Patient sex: F
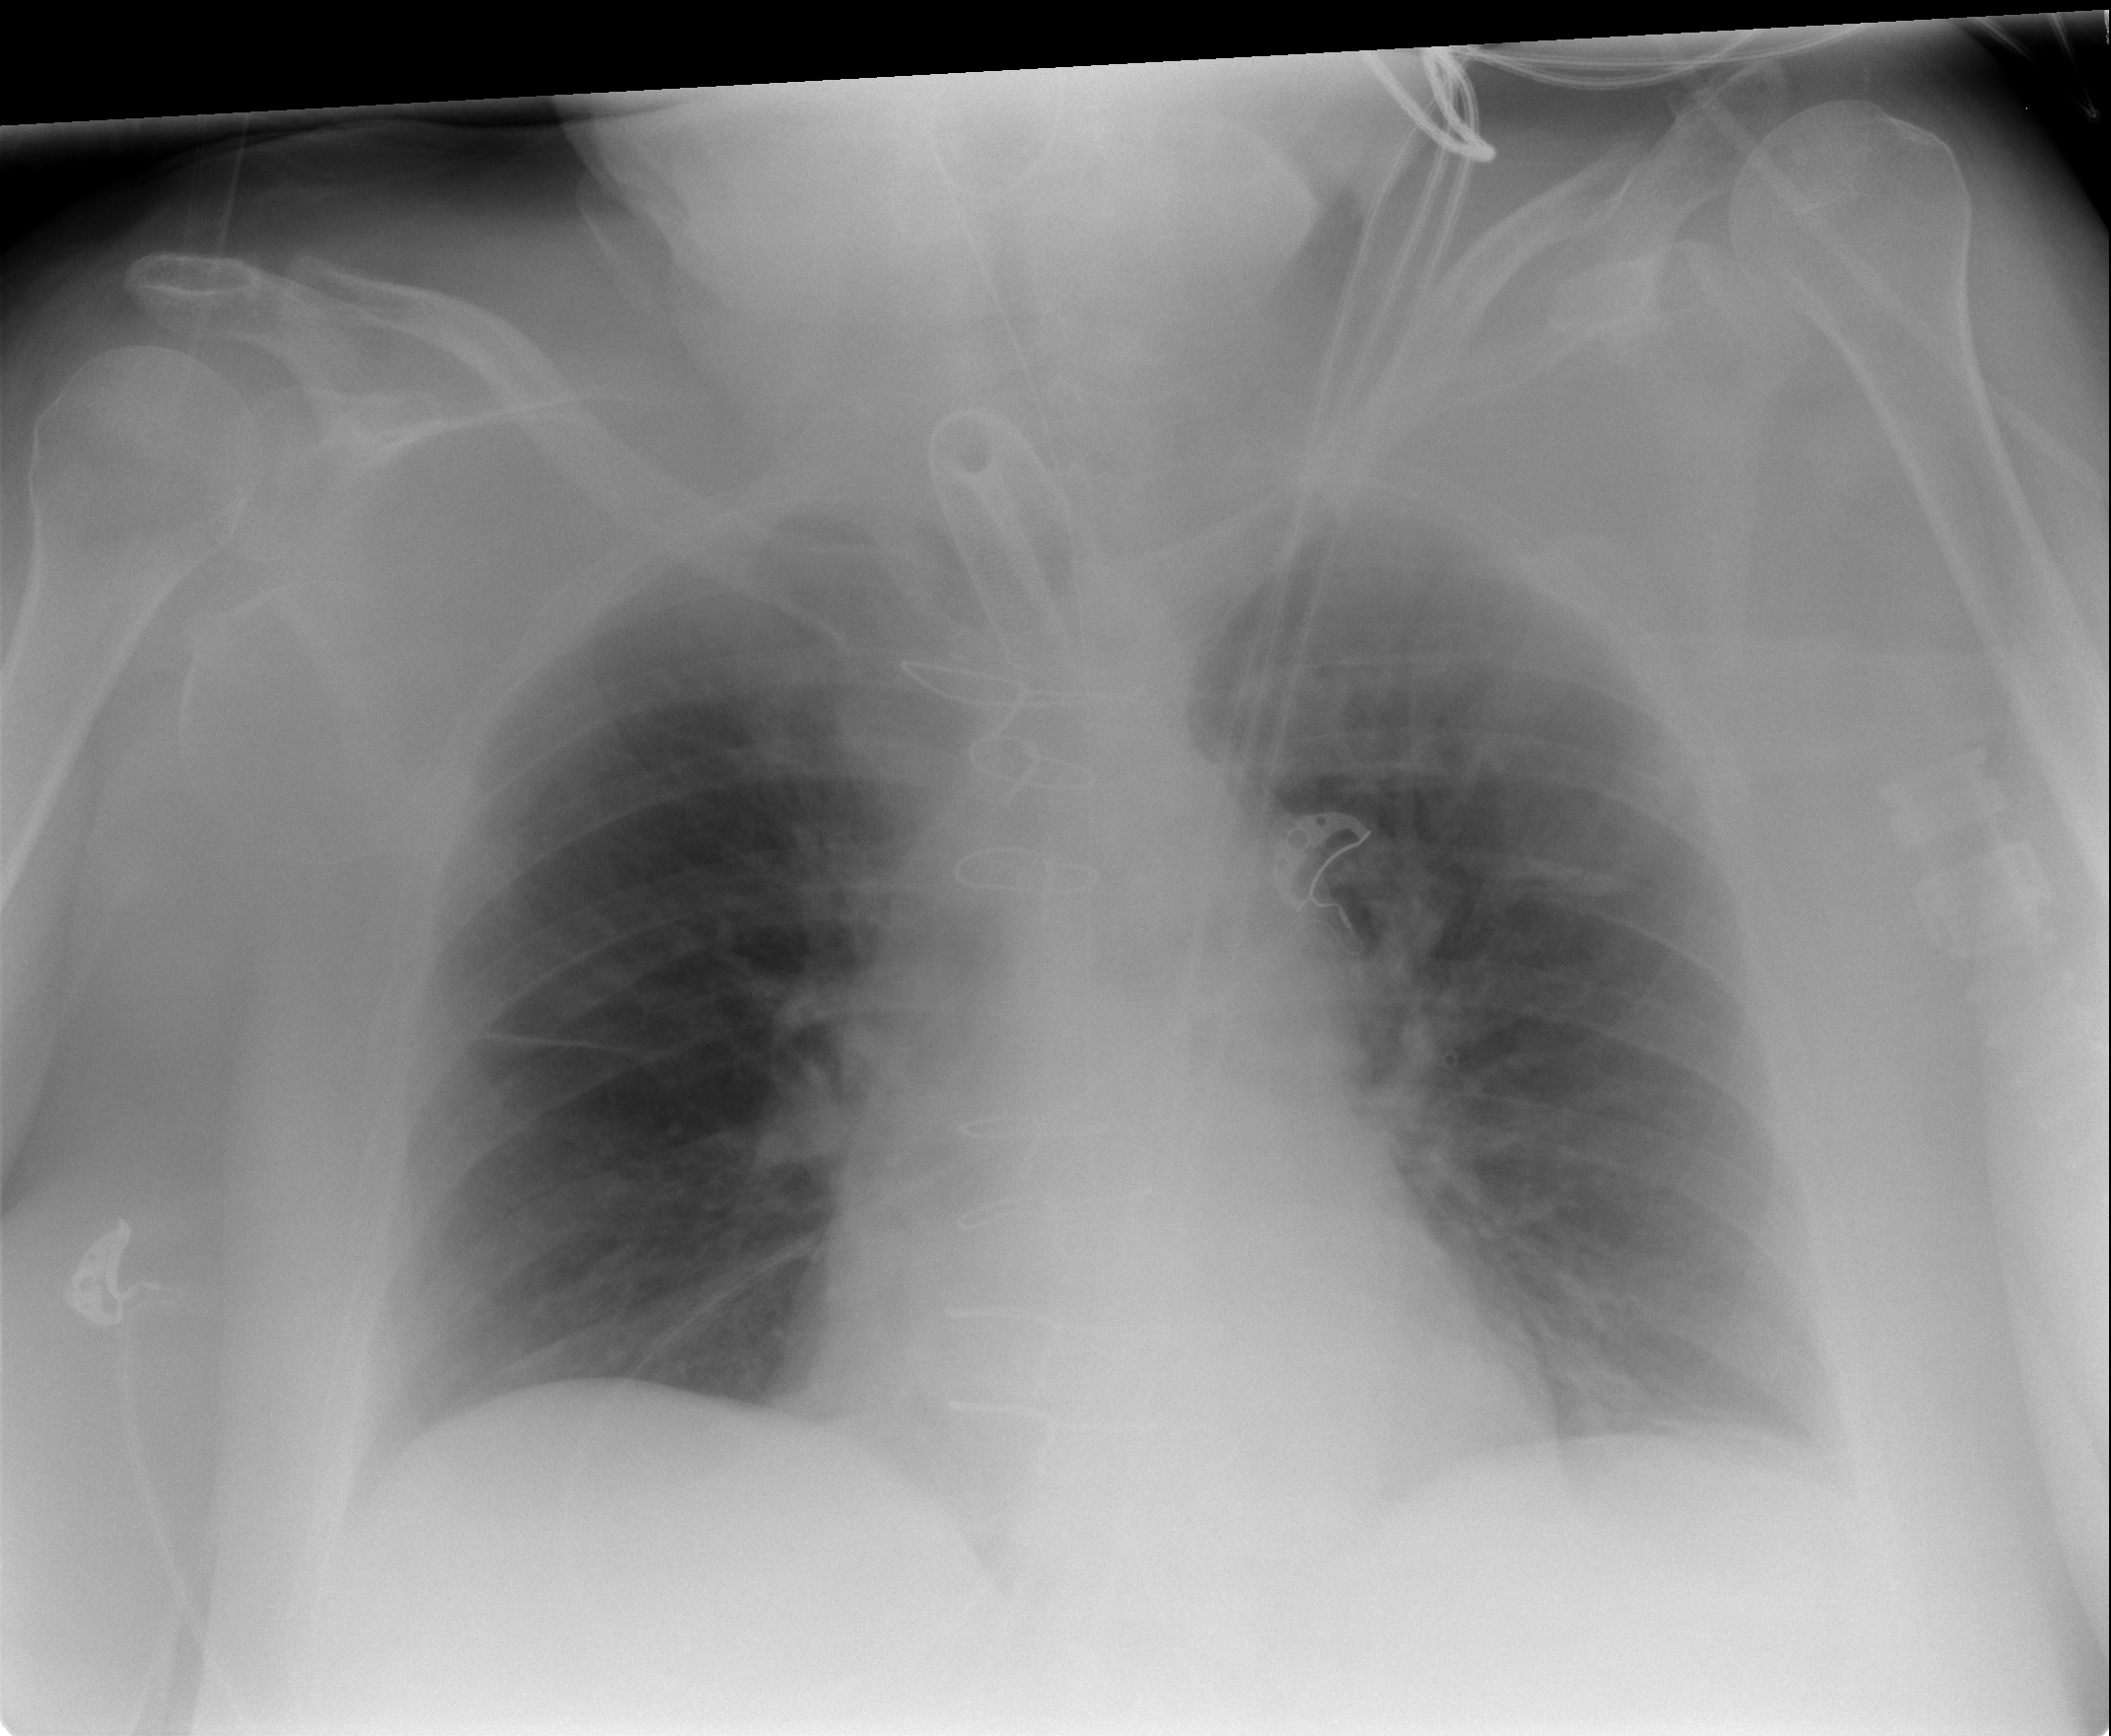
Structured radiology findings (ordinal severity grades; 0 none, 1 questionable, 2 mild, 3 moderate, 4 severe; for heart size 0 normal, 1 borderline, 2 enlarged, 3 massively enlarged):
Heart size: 0
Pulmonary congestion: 0
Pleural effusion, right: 1
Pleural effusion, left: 1
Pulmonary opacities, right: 0
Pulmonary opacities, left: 0
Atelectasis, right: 0
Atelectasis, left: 1